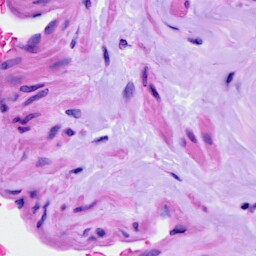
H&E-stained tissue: Ovarian